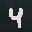
Label: 4